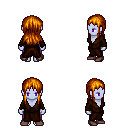
a pixel art fantasy rpg character, female body template, dark elf, purple skin, brown robe, magenta pants, dark blonde unkempt hairstyle, maroon shoes, four views (front, back, left, right), 2x2 character sprite sheet, small pixel art, hard edges, no anti-aliasing